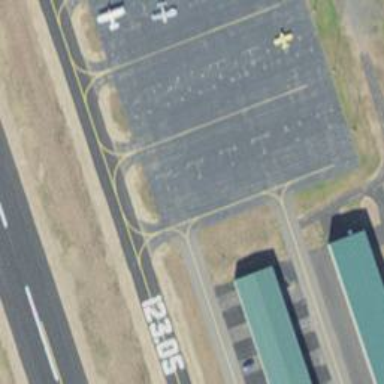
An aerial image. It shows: Image of taxiway at airport.